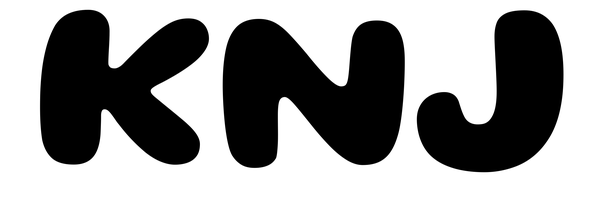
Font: Gluten_Bold